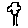
Label: tree